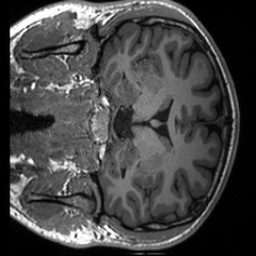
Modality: T1w
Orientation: coronal
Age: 22
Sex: male
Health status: healthy
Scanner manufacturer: siemens
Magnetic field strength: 3 T
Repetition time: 2 s
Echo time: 0.00232 s